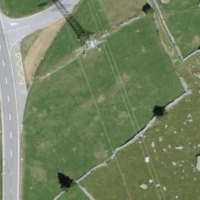
EUNIS habitat code: 26
Species observed at this site:
Gentiana verna
Motacilla alba